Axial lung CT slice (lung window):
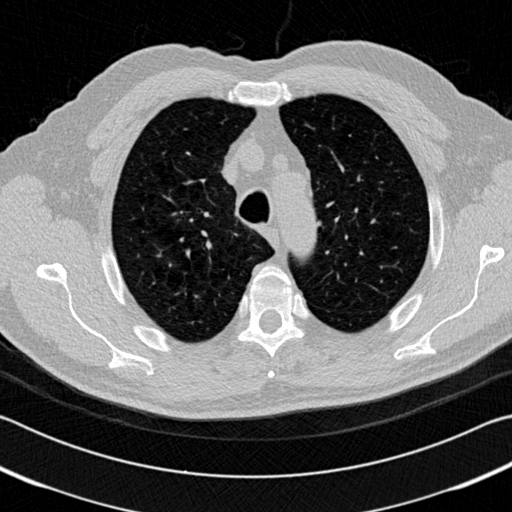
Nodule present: no